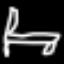
Label: chair